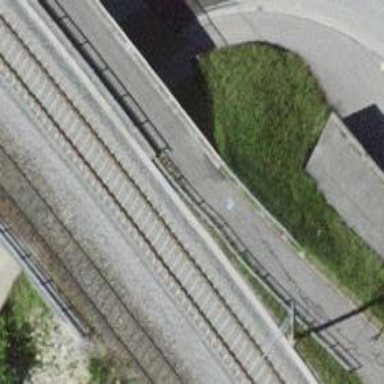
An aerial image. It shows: Bridge with electrified rail tracks and contact line.